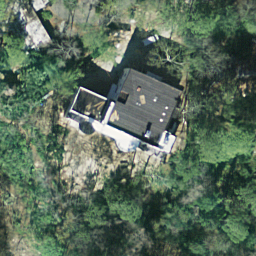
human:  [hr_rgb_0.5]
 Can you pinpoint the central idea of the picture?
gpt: sparse residential